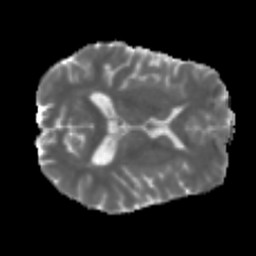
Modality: MD
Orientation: axial
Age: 35
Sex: male
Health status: healthy
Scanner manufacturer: siemens
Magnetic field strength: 3 T
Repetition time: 3.6 s
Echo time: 0.092 s